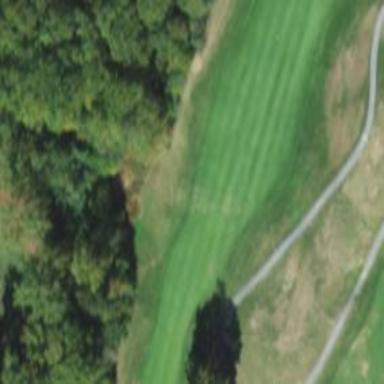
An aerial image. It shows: Golf hole.